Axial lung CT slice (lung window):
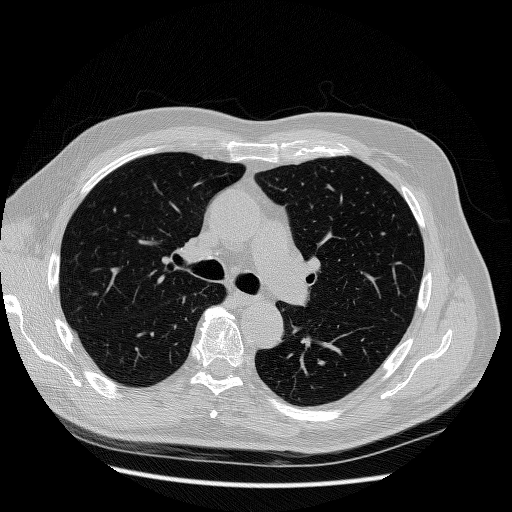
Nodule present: no